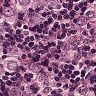
Metastatic tissue present: yes